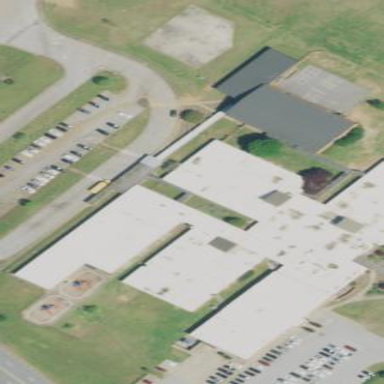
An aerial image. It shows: School building.